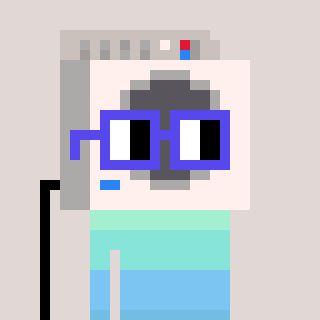
a pixel art character with square blue glasses, a washing machine-shaped head and a peachy-colored body on a warm background